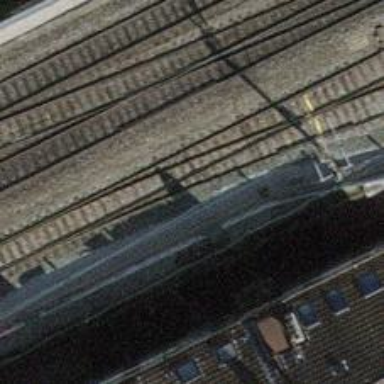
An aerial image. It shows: Railway yard with electrified tracks and single track.